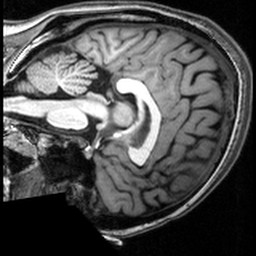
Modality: T1w
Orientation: sagittal
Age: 21
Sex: female
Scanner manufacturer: siemens
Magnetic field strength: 3 T
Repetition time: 2.53 s
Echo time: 0.00339 s